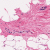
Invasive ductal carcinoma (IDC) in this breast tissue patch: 0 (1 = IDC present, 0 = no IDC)